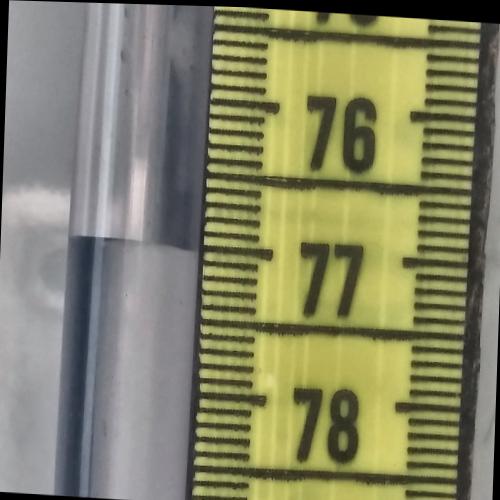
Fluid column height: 77.0 cm